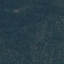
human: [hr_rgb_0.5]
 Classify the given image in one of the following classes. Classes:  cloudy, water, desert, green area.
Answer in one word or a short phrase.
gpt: green area